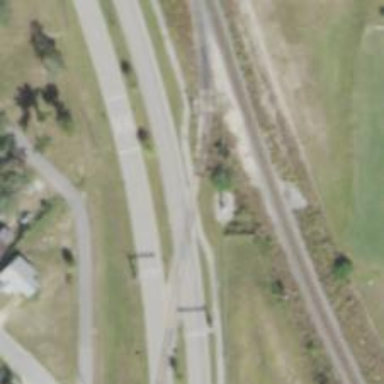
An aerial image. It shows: Crossing for the railway.